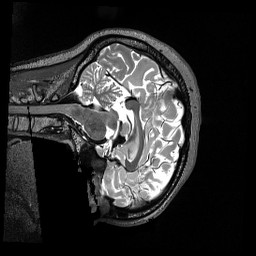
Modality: T2w
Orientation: sagittal
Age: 27
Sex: female
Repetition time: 3.2 s
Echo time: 0.563 s